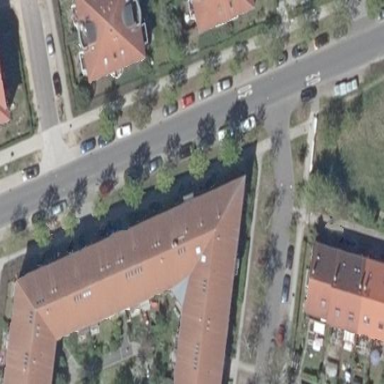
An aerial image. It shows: Residential building with pitched roof oriented along.